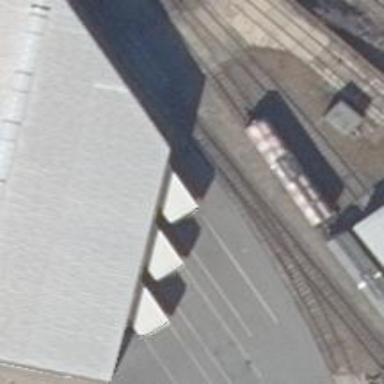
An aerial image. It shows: Railway switch.